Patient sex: F
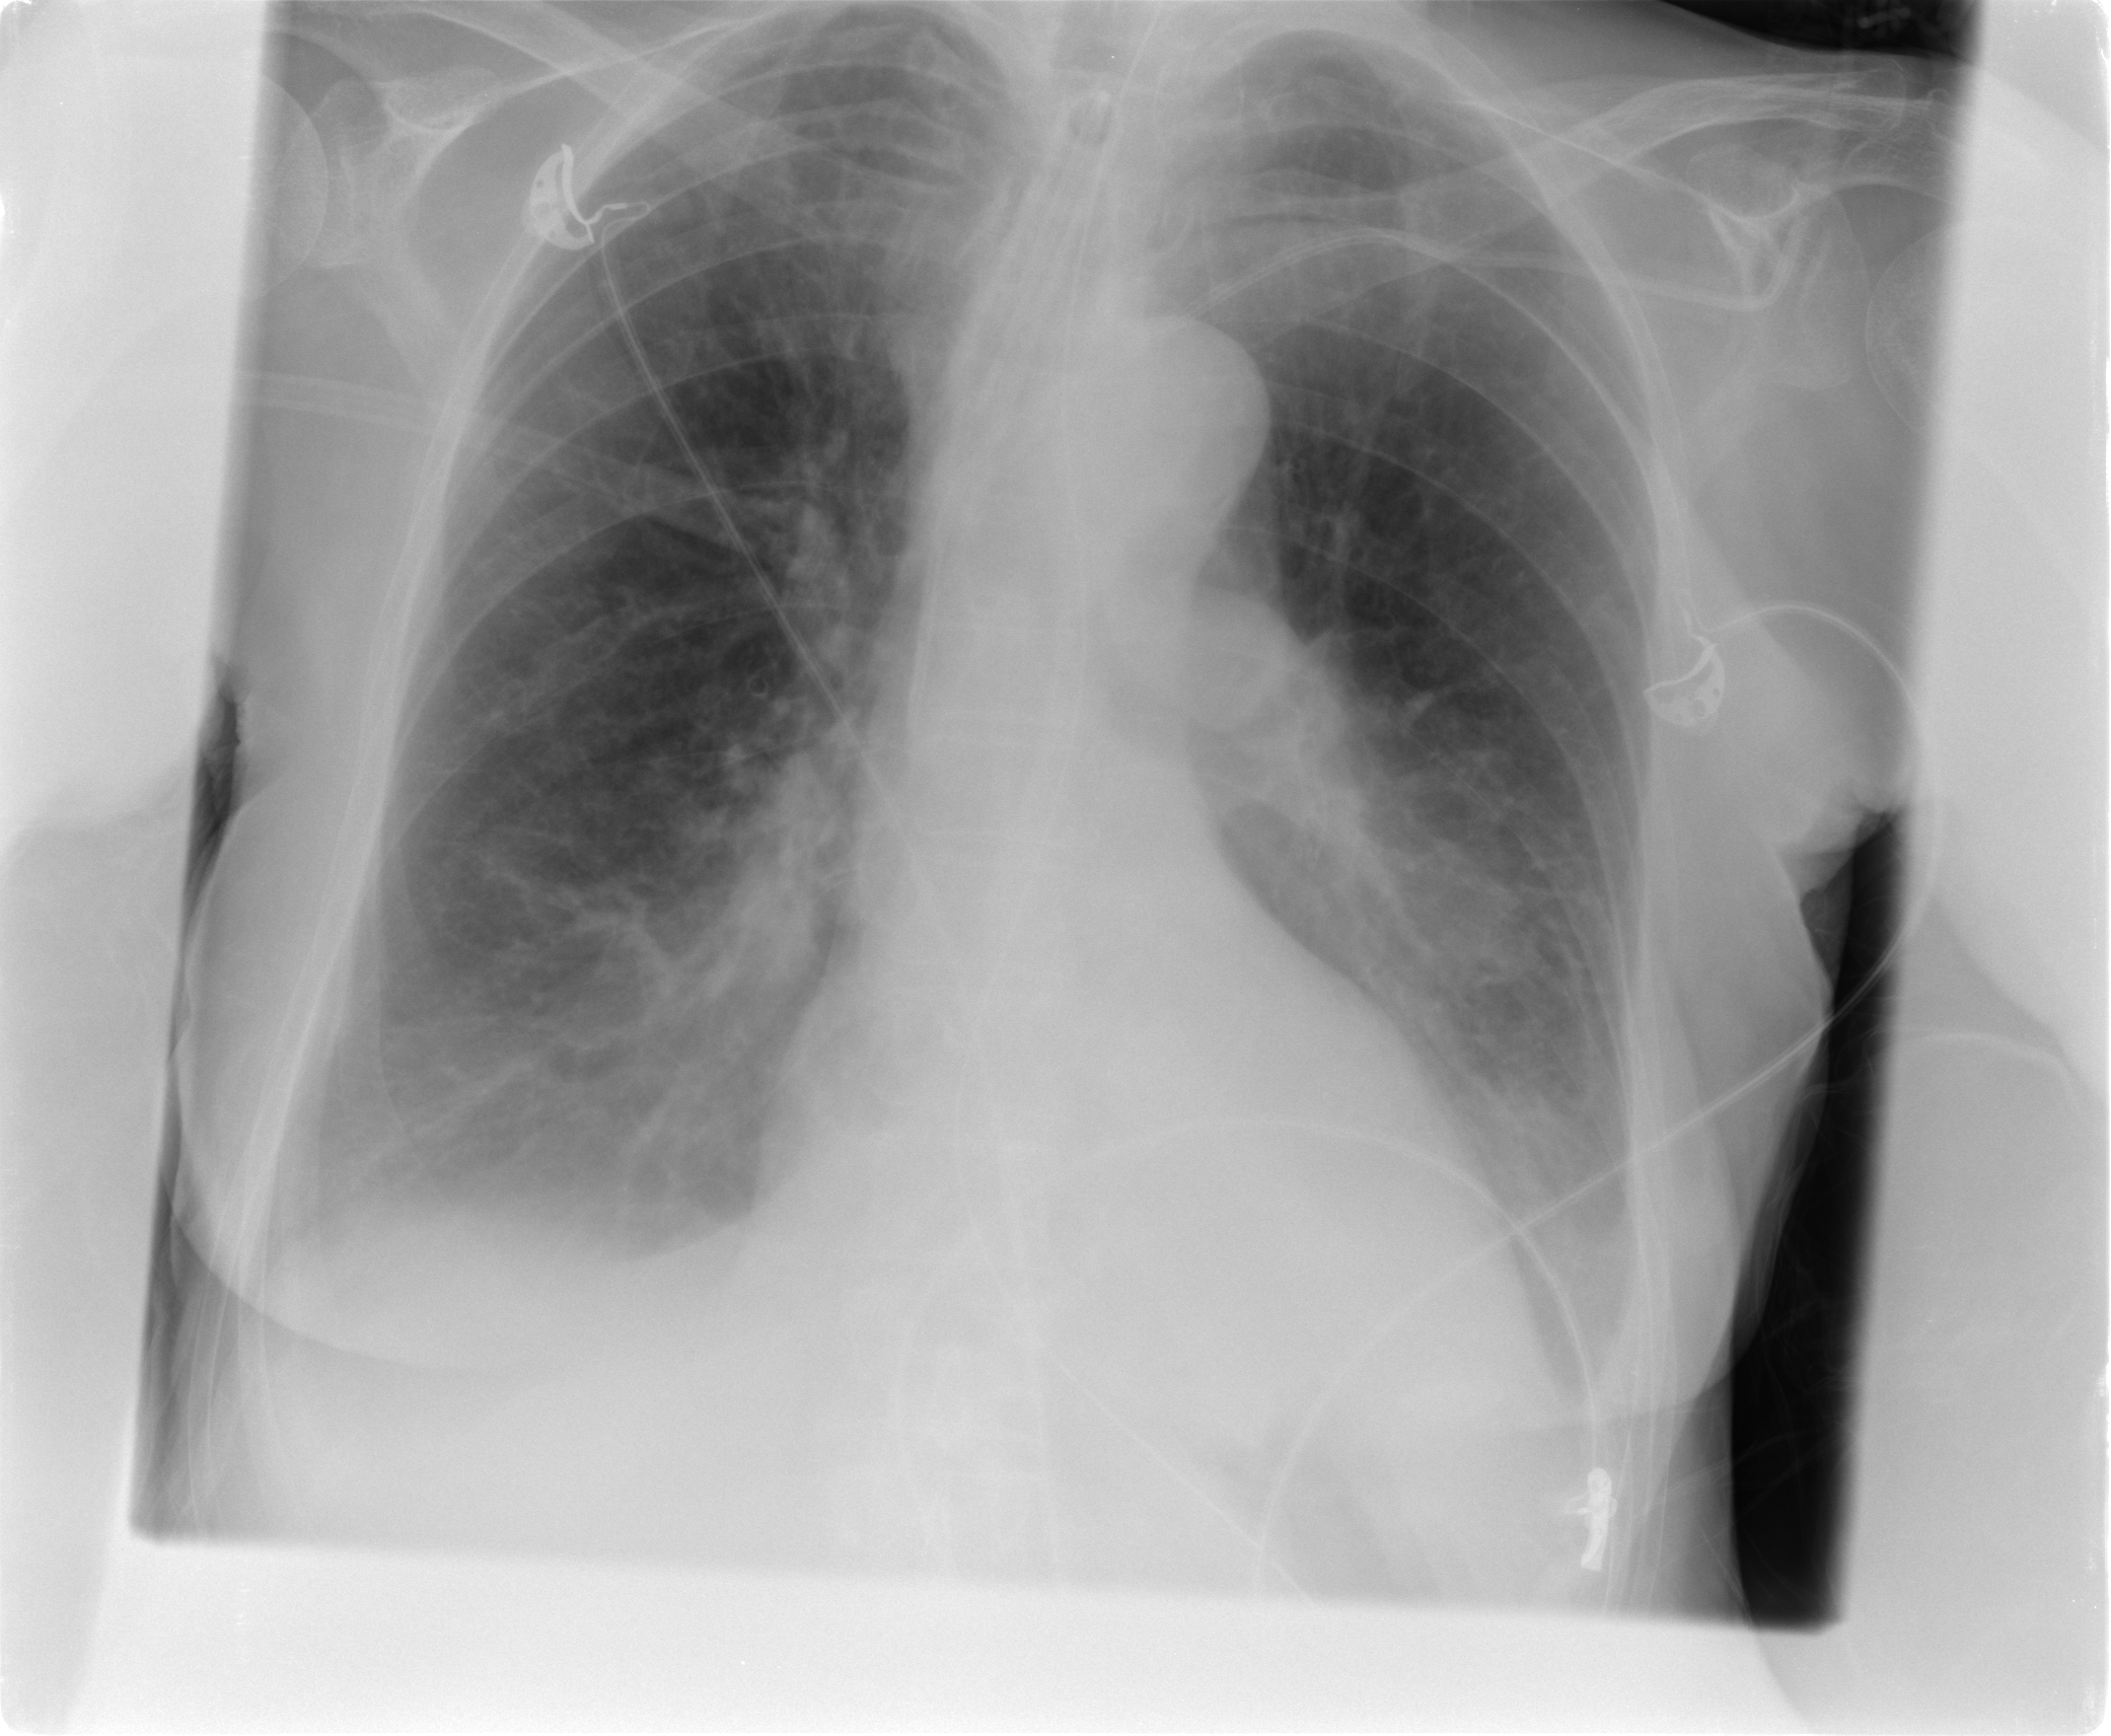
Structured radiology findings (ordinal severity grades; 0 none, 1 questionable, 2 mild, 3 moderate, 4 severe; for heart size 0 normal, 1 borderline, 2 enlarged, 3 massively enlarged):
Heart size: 0
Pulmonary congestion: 0
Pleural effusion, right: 2
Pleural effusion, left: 2
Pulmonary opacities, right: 1
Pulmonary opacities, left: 0
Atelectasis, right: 2
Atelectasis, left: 3